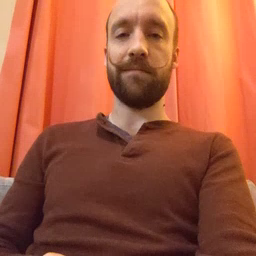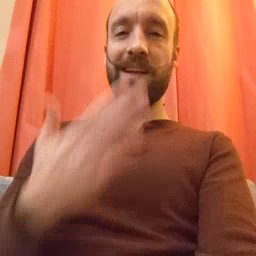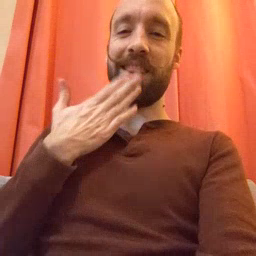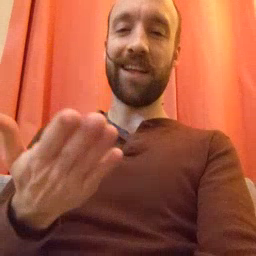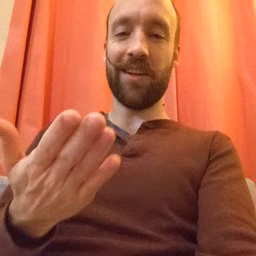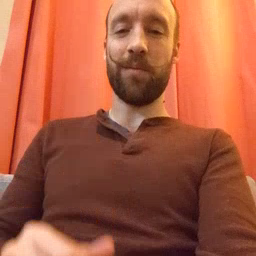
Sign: thankyou